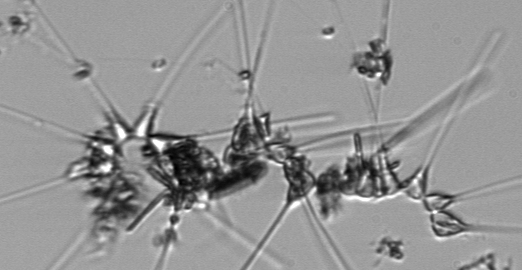
Label: Asterionellopsis_glacialis